Question: I'm currently making an iPhone app for my department, and we have a video we'd like to incorporate in to it. The video has a frame around it in which we'd like to crop out. Is there anyway you can do this directly with code? Or do I need to actually go and edit the video using some other tools? I've attached a screen shot of the video. I essentially want to crop out the tan areas around the actual video.

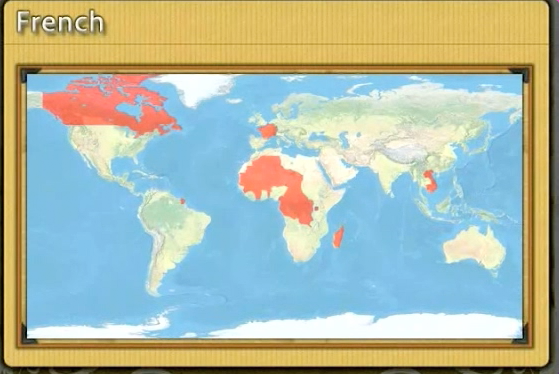
Answer: Now this is entirely possible in Xcode, however it involves use of CoreVideo which, at least in my experience, isn't the easier framework to use. However to save time and effort you can crop your clip in iMovie like so...
Also, this method will decrease your application's bundle size.